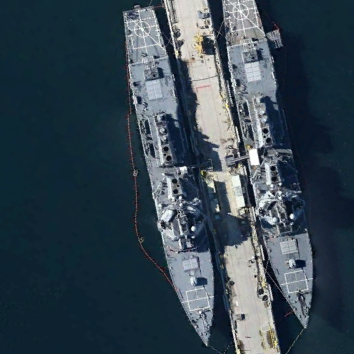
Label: destroyer